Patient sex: F
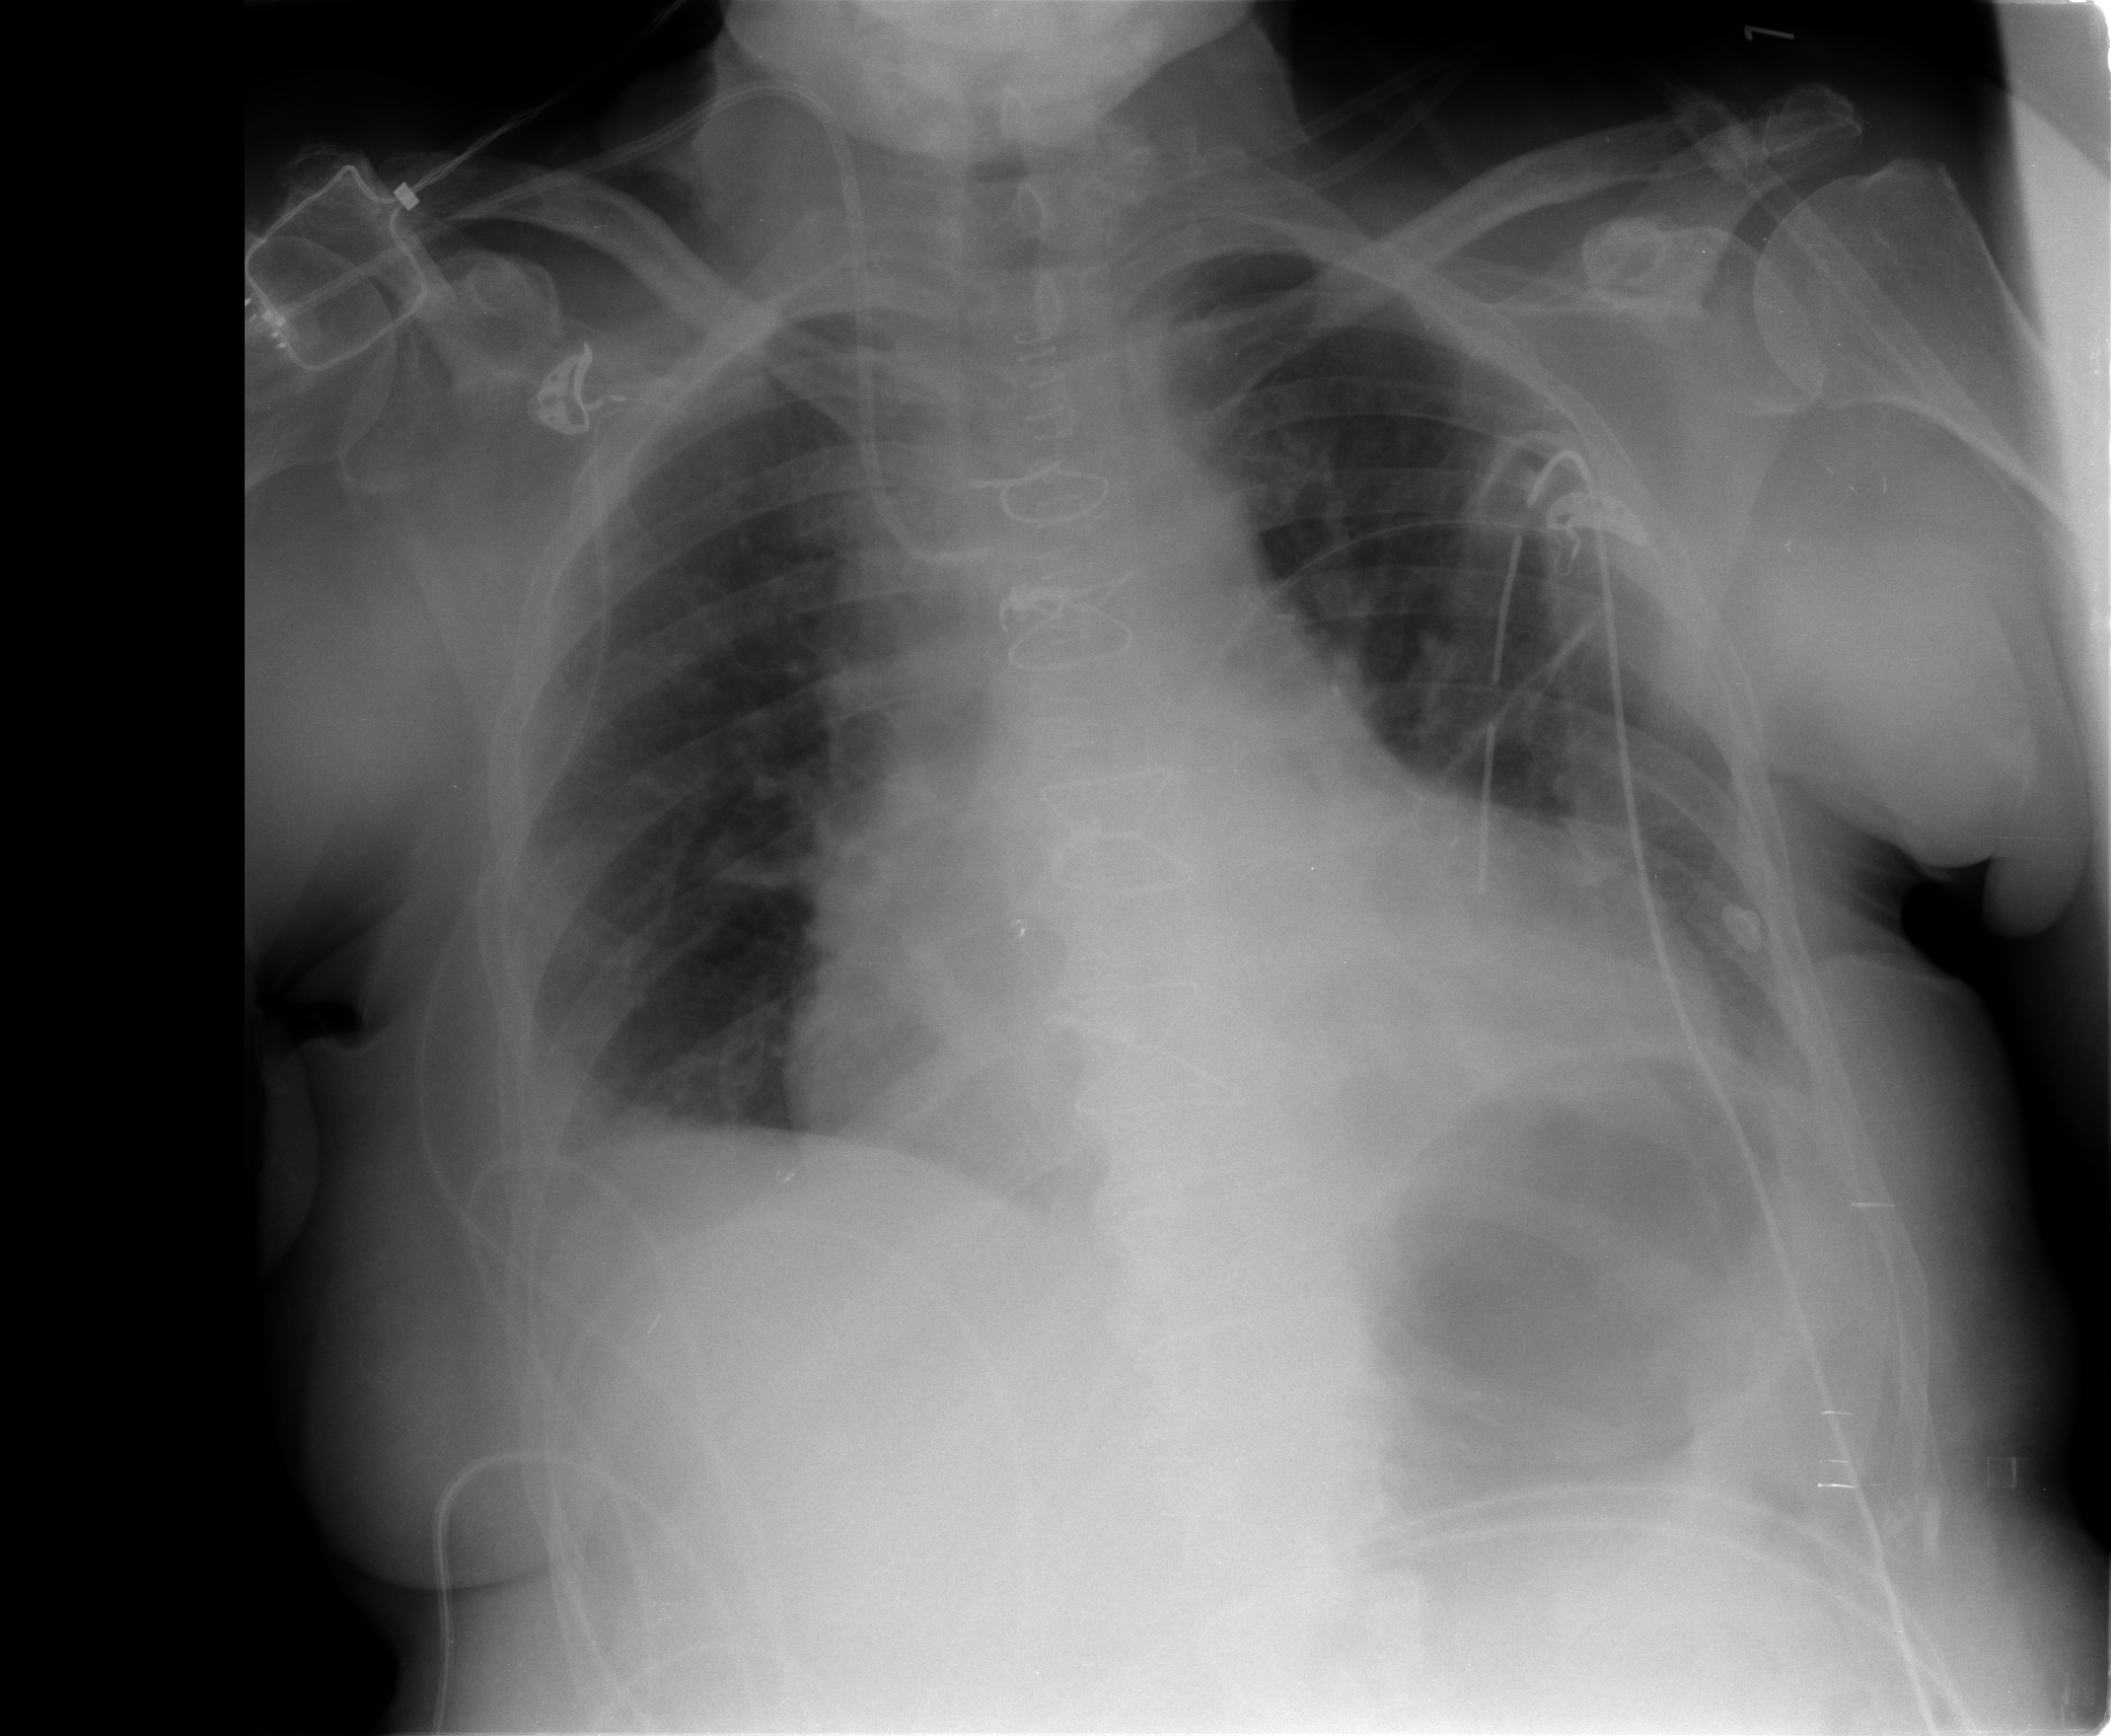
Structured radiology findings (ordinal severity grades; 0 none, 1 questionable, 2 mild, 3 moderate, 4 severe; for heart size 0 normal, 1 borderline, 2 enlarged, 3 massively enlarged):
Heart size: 2
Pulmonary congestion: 0
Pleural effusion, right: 0
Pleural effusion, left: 0
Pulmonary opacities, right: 0
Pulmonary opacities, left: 0
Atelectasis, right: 0
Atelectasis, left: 1